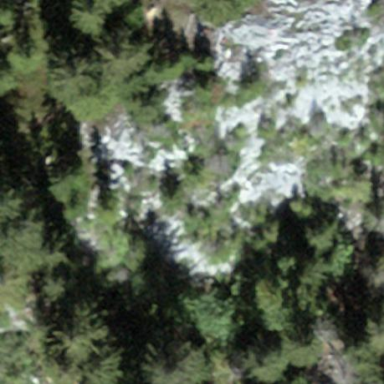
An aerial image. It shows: Landscape of bare rock.